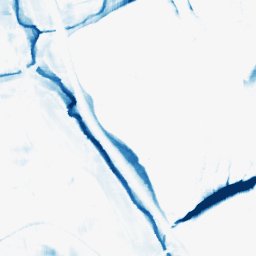
Category: morphological
Decomposition family: morphological_rect
Decomposition parameters: operation: closing
width: 20
height: 20
Upsampling method: quadratic
Upsampling parameters: scale: 4
Upsampling scale: 4